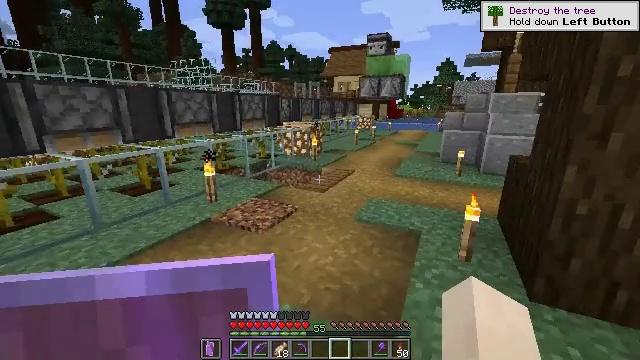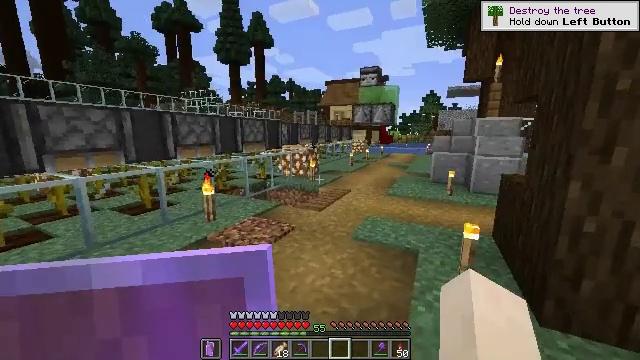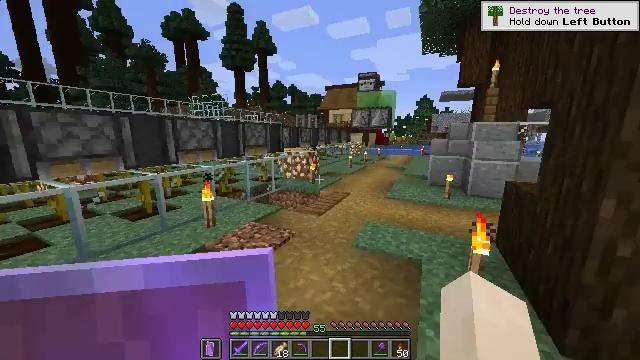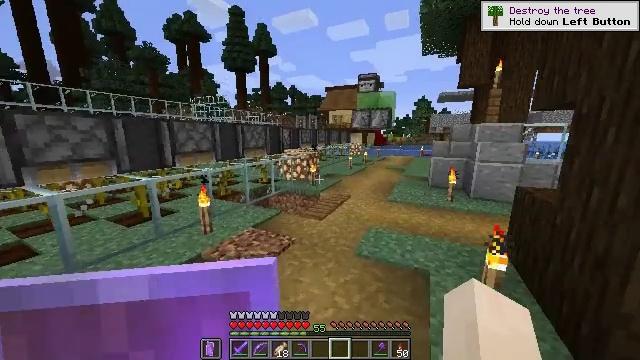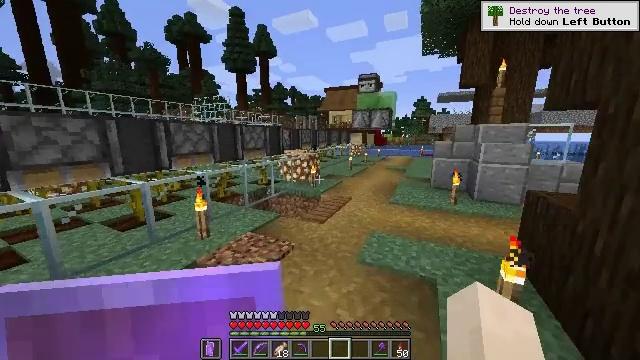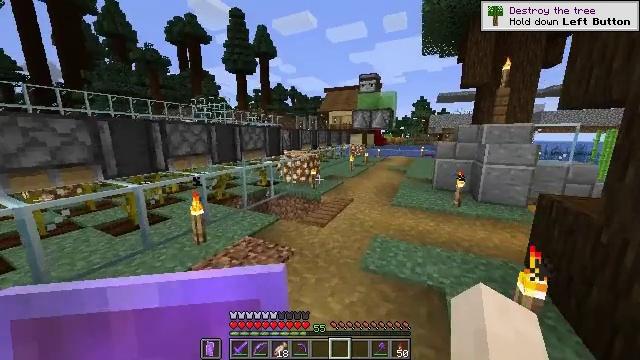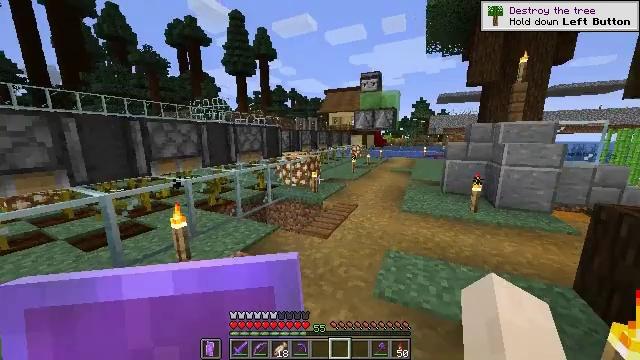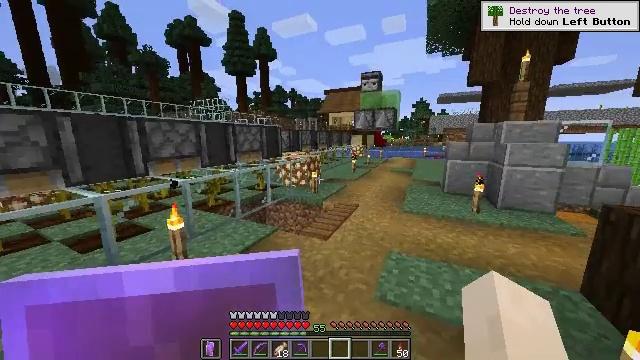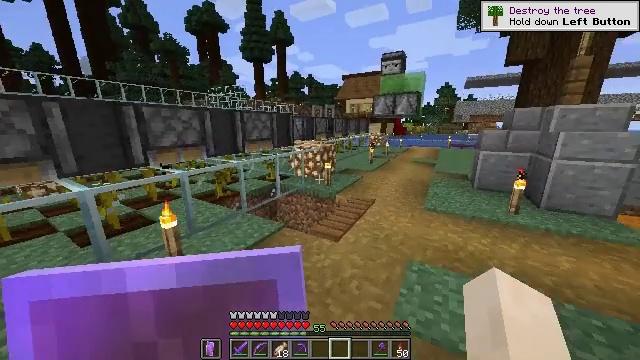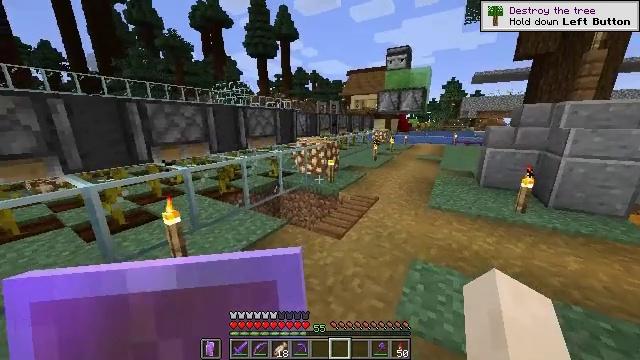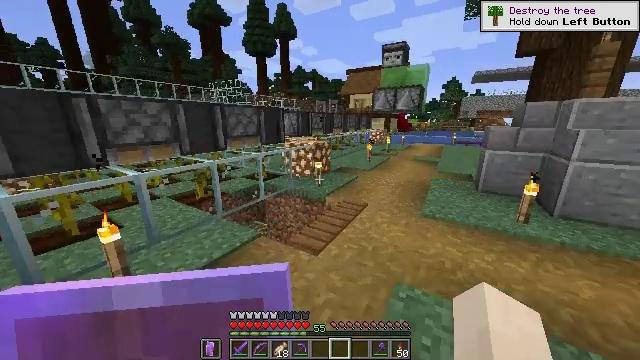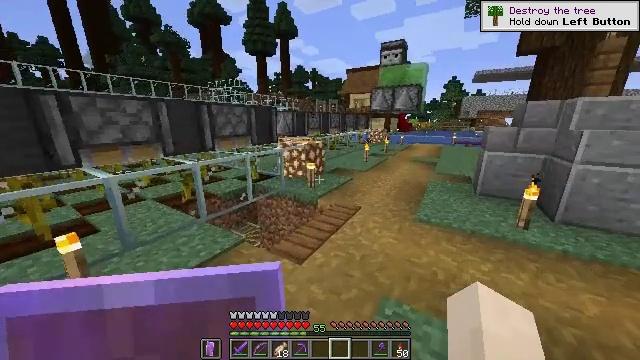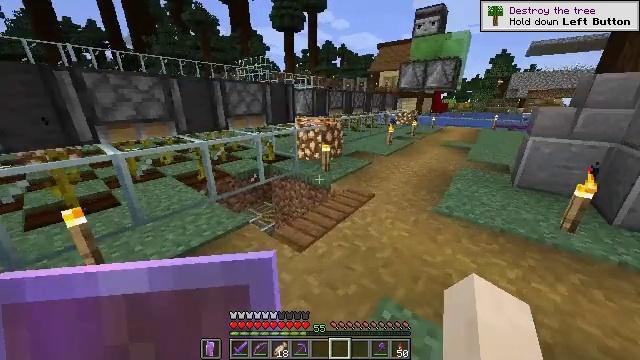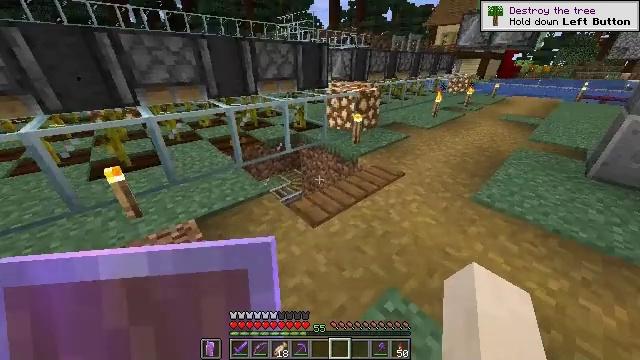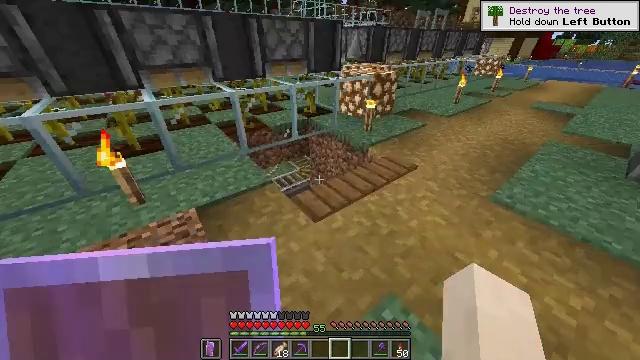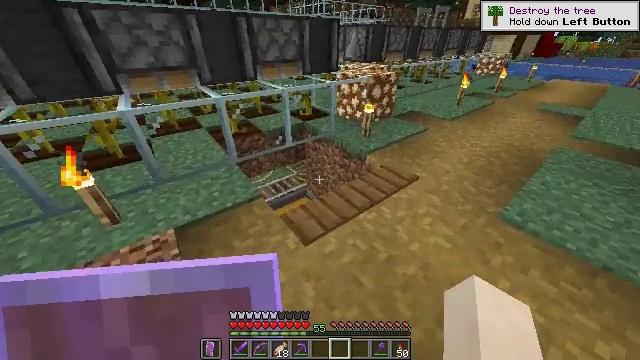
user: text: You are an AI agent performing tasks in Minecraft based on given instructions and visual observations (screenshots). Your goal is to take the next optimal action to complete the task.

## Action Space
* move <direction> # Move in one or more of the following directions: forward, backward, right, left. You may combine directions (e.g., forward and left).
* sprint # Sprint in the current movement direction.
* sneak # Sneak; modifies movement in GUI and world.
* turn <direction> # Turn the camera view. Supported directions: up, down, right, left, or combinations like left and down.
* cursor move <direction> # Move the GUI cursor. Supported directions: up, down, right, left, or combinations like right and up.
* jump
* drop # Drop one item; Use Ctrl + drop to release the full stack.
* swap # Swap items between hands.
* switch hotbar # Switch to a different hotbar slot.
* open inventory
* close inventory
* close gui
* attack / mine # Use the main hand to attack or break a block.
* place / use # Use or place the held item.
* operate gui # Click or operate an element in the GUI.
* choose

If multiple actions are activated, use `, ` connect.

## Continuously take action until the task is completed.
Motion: motion action
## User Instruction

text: Attack the sticky piston to retrieve it.
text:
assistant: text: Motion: move forward, sprint, turn up
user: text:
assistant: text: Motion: move forward, sprint
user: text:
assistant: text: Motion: move forward, sprint
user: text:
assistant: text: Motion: move forward, sprint
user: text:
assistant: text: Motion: move forward, sprint
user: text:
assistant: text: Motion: move forward, sprint
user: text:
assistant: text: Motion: move forward, sprint
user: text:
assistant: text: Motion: move forward and move right, sprint, turn left and down
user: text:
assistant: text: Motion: move forward and move right, sprint, turn left
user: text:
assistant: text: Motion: move forward and move right, sprint
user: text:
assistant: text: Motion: move forward and move right, sprint
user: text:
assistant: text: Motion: move forward and move right, sprint, turn left and down
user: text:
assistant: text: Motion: move forward and move right, sprint, turn left and down
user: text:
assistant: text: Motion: move forward, sprint, turn left and down
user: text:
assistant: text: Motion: move forward, sprint
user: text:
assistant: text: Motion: move forward, sprint, turn down
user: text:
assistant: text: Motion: move forward, sprint
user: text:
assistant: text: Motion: move forward, sprint, turn left and down
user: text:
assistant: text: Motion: move forward and move right, sprint, turn left and down
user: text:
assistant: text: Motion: move forward and move right, sprint, turn left and down
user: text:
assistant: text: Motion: move forward, sprint, turn left and down
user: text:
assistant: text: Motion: turn left and down
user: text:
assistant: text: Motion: turn left and down
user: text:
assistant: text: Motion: turn left and down
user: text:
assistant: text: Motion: turn left and down
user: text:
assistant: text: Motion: no_op
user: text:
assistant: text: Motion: no_op
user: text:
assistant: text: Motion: no_op
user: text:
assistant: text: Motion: no_op
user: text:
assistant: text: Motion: no_op